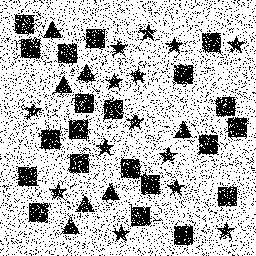
Squares: 21
Triangles: 7
Stars: 14
Total shapes: 42